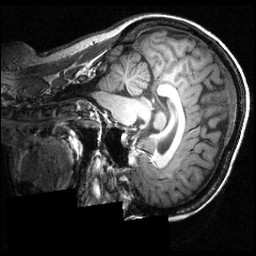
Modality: T1w
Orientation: sagittal
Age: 28
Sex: female
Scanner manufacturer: siemens
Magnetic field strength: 3.951 T
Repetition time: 1.5 s
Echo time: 0.00335 s